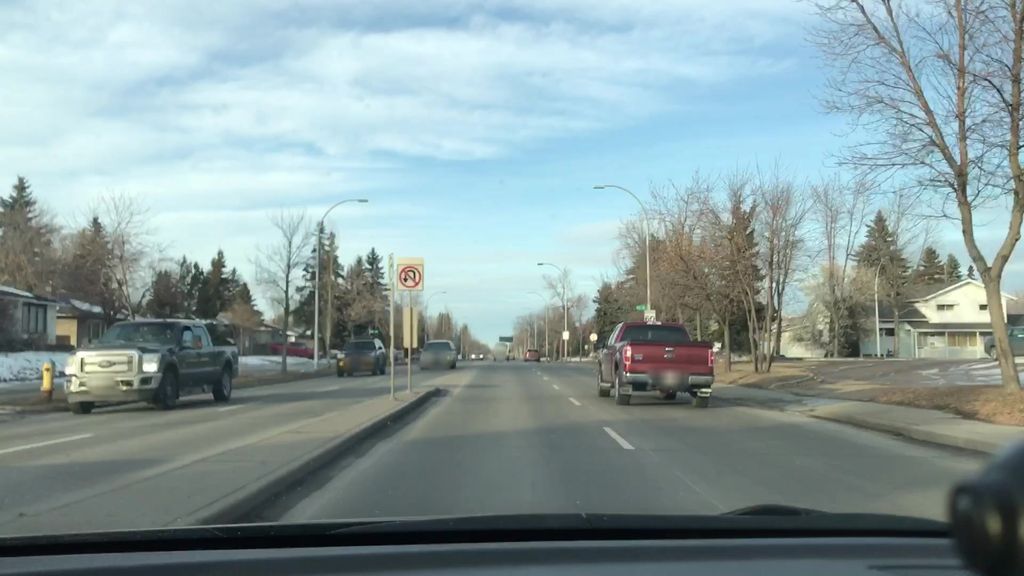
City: edmonton